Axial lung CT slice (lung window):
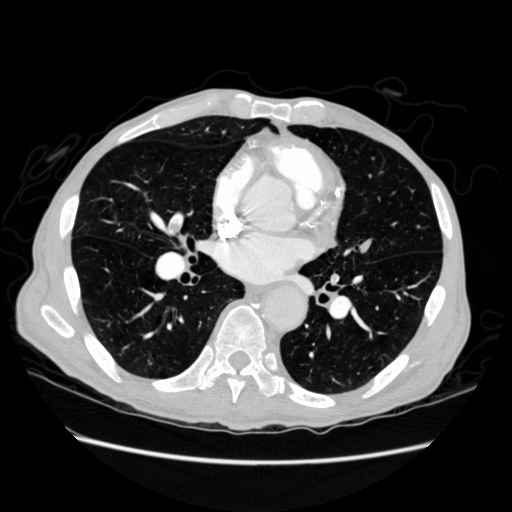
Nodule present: no